Field crop: maize
Growth stage: 1
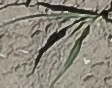
Species: sorghum